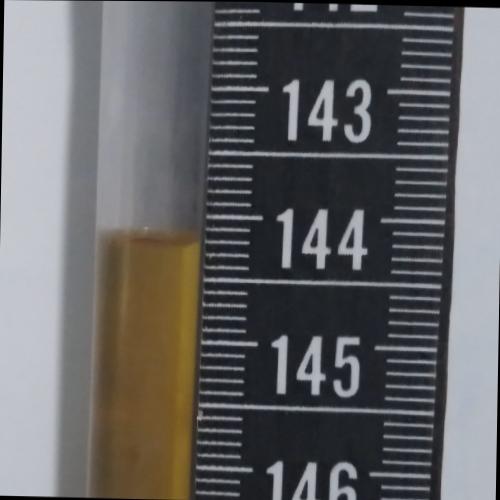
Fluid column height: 144.2 cm